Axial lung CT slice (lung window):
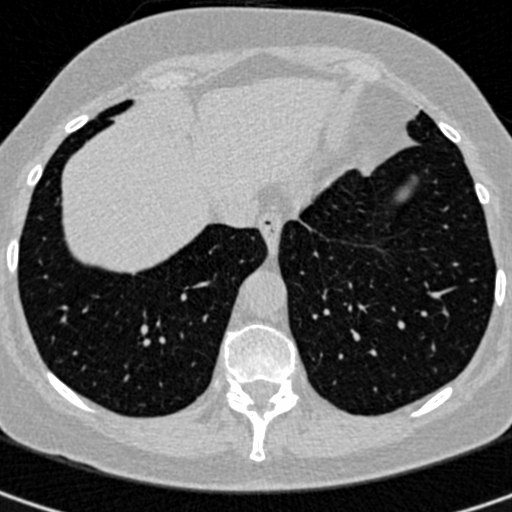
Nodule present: no